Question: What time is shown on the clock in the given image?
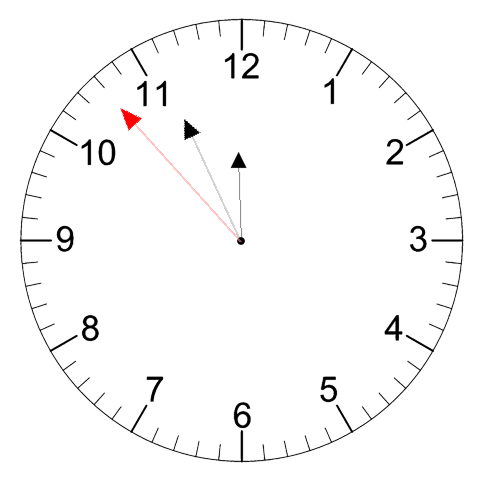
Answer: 11:55:53